Question: I am using 'c#.net' for writing the map and reduce function.I have basically followed the example being given <URL>
The Job ran successfully
Now from the Interactive JS mode, if I write
'''
js> #cat /example/apps/output.txt
'''
Where as :
'''
js> #ls /example/apps/output.txt
'''
Found 3 items
'''
-rw-r--r-- 3 xxxx supergroup 0 2013-02-22 10:23 /example/apps/output.txt/_SUCCESS
drwxr-xr-x - xxxx supergroup 0 2013-02-22 10:22 /example/apps/output.txt/_logs
-rw-r--r-- 3 xxxx supergroup 0 2013-02-22 10:23 /example/apps/output.txt/part-00000
'''
What is the mistake I am making and how can I see the output?
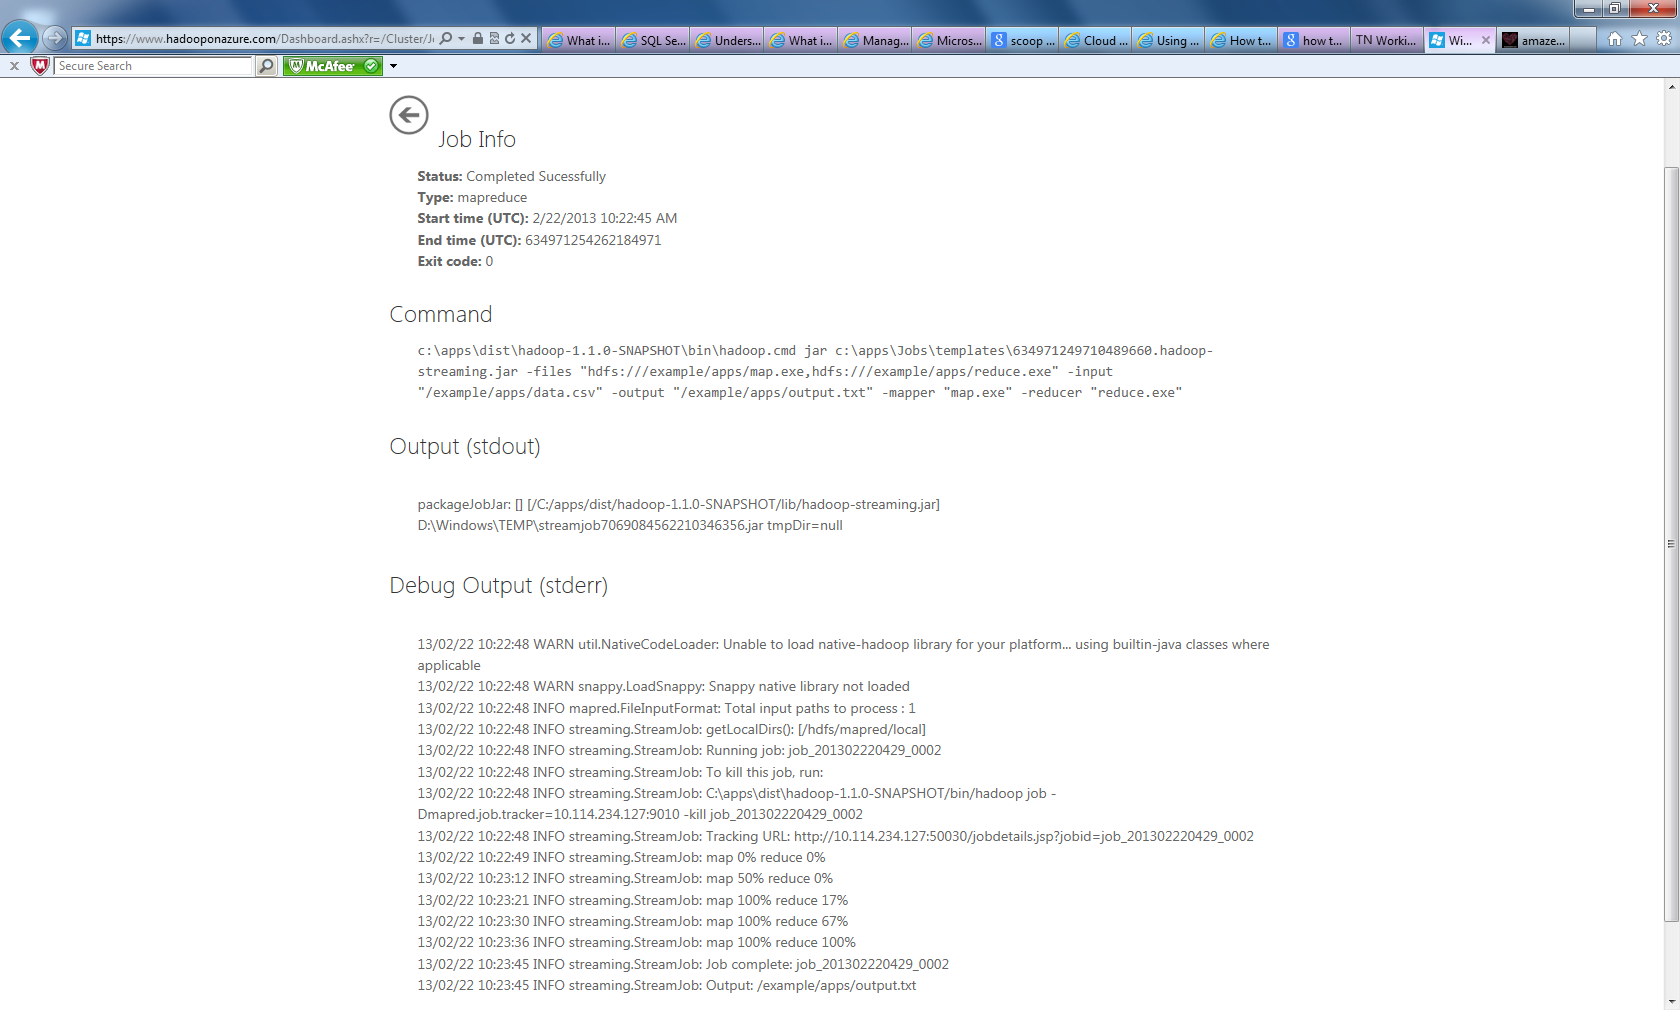
Answer: The '-output' flag specifies an output folder, not a file. Since there can be multiple reducers, each one will produce a file in this folder.
In this case, you have one reducer, and it produced one file: 'part-00000'. If there were more reducers, they would be named 'part-00001', 'part-00002', etc.
The command 'cat /example/apps/output.txt/part-00000' will display your output. In the future, don't name your output folders 'something.txt', as that will just confuse you and others :)